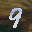
Label: 9